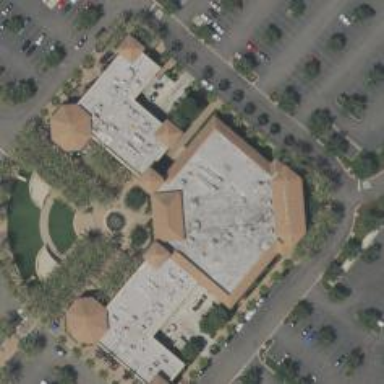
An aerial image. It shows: Fitness center located in leisure land.